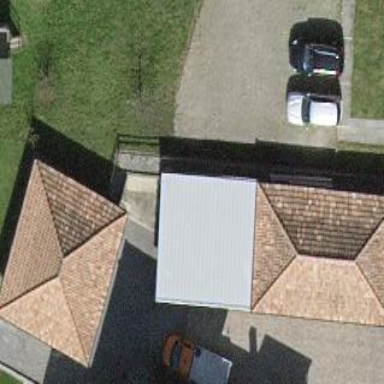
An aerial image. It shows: View of roof of building.